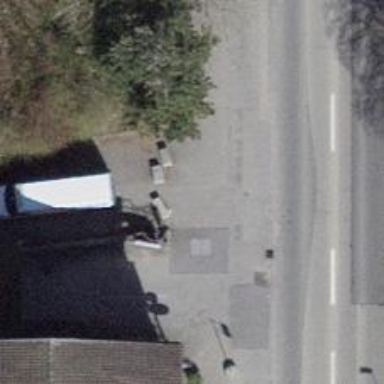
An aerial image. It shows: Block barrier.